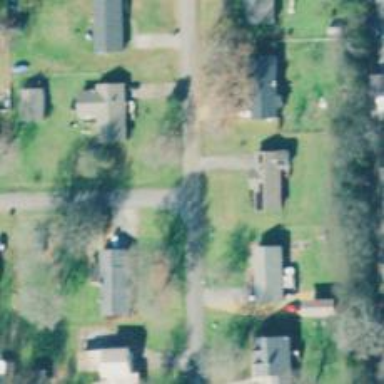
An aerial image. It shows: Residential road.